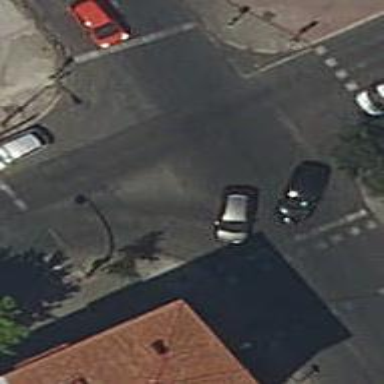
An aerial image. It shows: Road with traffic signals.